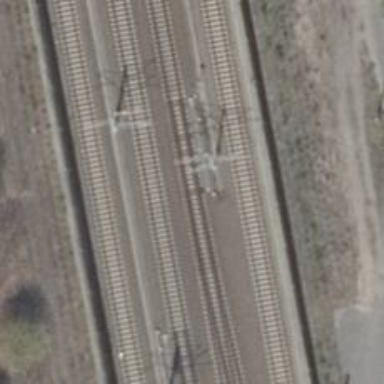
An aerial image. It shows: Electrified contact line.